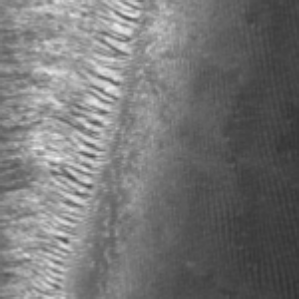
Label: frost